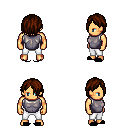
a pixel art fantasy rpg character, male body template, human, tanned skin, steel chest armor, white pants, brown bangs hairstyle, black slippers, four views (front, back, left, right), 2x2 character sprite sheet, small pixel art, hard edges, no anti-aliasing